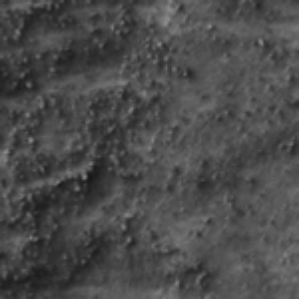
Label: frost